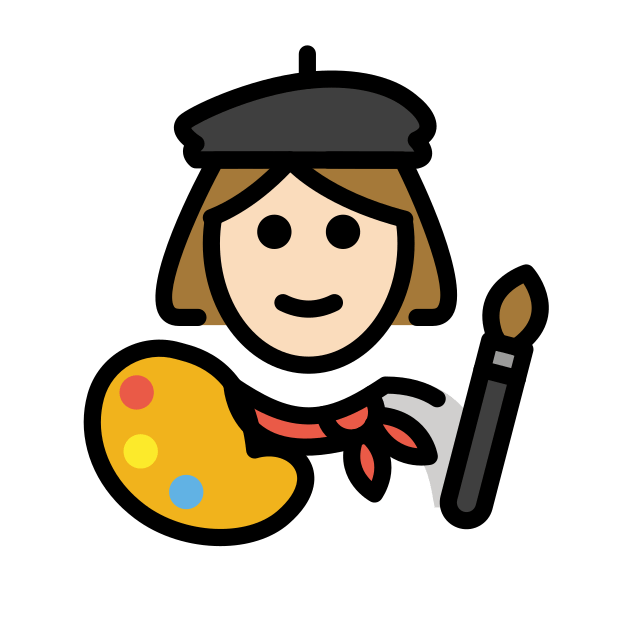
woman artist: light skin tone